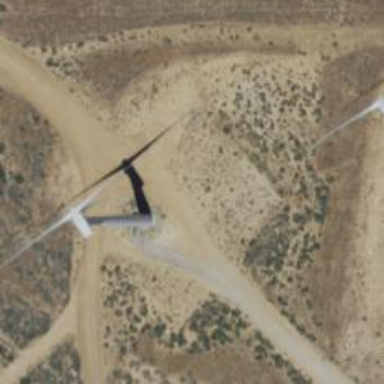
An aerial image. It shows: Wind generator using horizontal axis wind turbines.